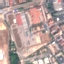
Land use / land cover: Industrial